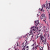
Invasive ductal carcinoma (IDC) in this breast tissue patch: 1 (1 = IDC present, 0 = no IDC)